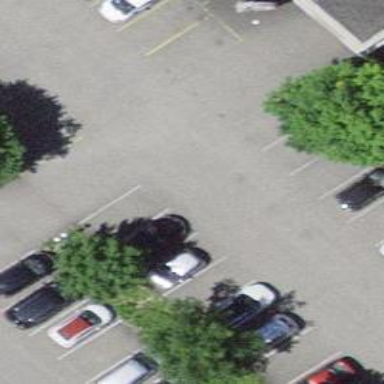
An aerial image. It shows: Road serving as parking aisle.